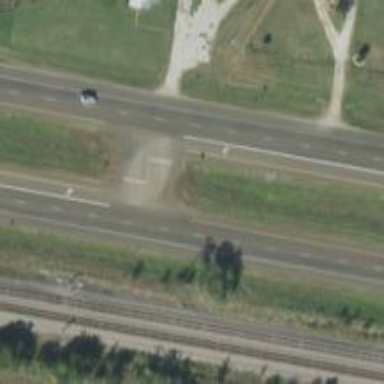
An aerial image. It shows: Trunk link highway.